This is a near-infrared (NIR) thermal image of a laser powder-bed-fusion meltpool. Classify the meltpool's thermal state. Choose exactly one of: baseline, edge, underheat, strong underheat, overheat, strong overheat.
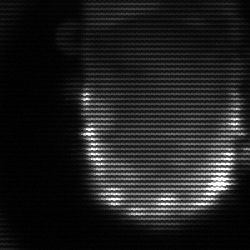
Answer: baseline